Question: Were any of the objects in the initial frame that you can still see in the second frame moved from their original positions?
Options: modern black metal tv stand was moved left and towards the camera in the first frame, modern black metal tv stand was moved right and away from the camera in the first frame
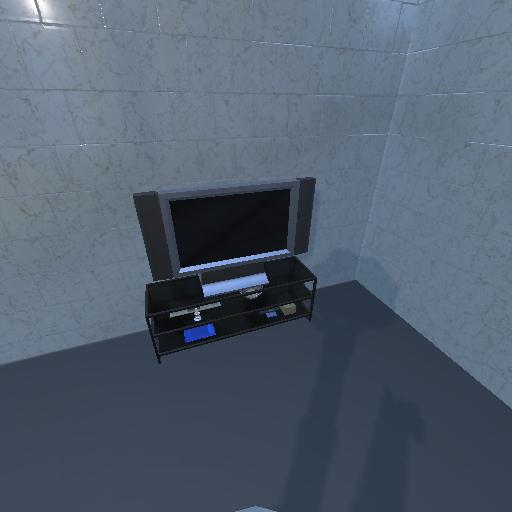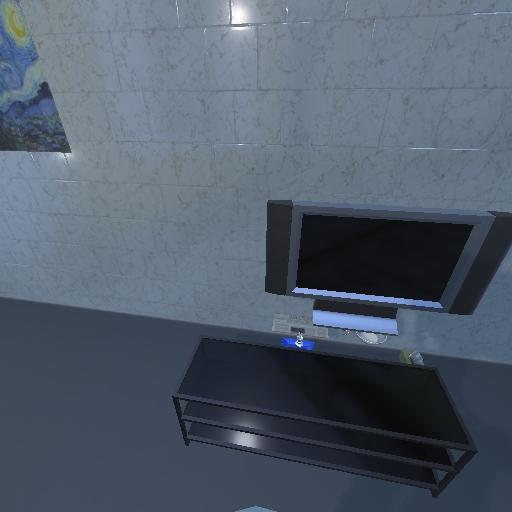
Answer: modern black metal tv stand was moved left and towards the camera in the first frame